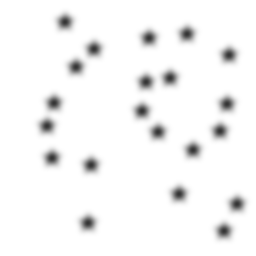
Squares: 0
Triangles: 0
Stars: 21
Total shapes: 21